Interaction volume radius: 10 \u00c5
Interaction volume height: 15 \u00c5
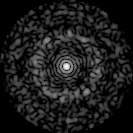
Disorder parameter: 0.8363